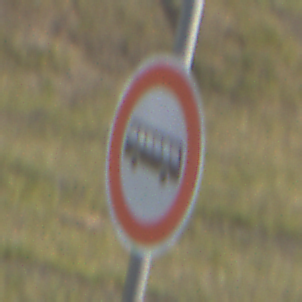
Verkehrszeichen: VerbotKraftomnibusse
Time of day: MorningAfternoon
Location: Outdoor (Nature)
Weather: PartlyCloudy
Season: NotSpecified
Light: Natural